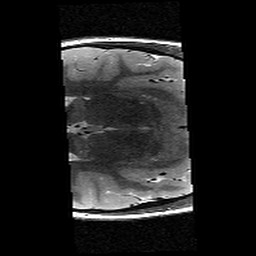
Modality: T2w
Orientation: axial
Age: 12
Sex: female
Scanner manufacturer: siemens
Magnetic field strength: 3 T
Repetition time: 9.23 s
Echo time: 0.067 s